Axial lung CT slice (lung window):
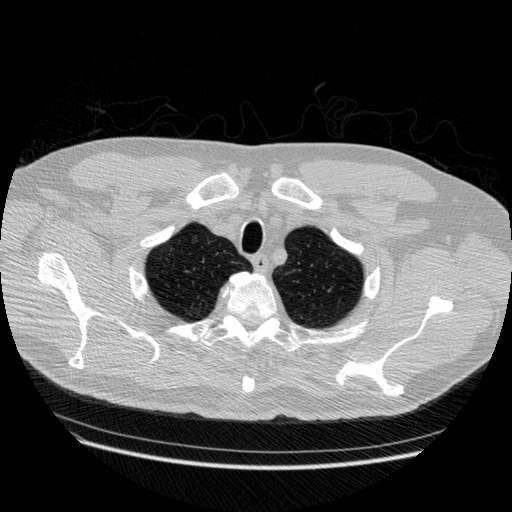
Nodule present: no